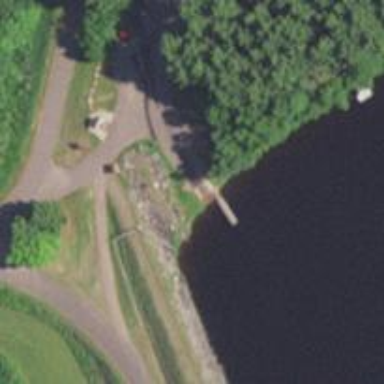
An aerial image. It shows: Slipway on leisure land.